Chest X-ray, PA view. Patient: 36 years old, sex F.
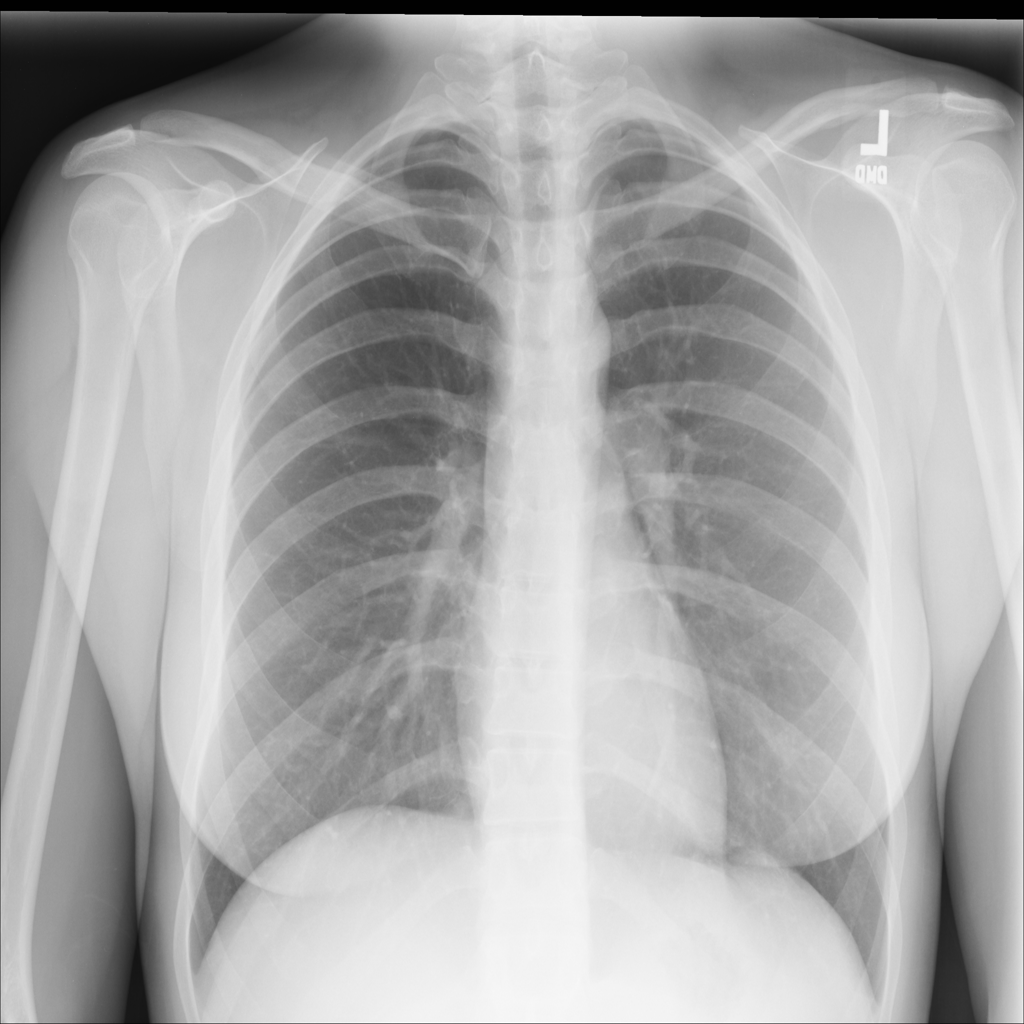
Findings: No Finding